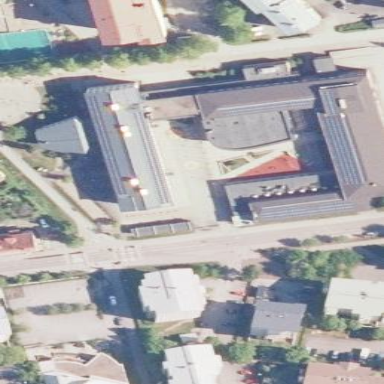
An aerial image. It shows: School building.